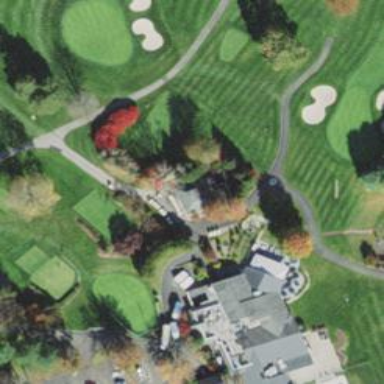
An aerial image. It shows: Path for both roads and golfers.